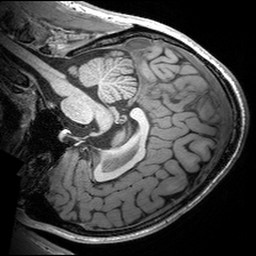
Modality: T1w
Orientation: sagittal
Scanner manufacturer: siemens
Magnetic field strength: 3 T
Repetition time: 2.53 s
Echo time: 0.00299 s